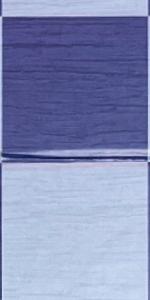
Label: Empty